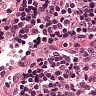
Metastatic tissue present: no